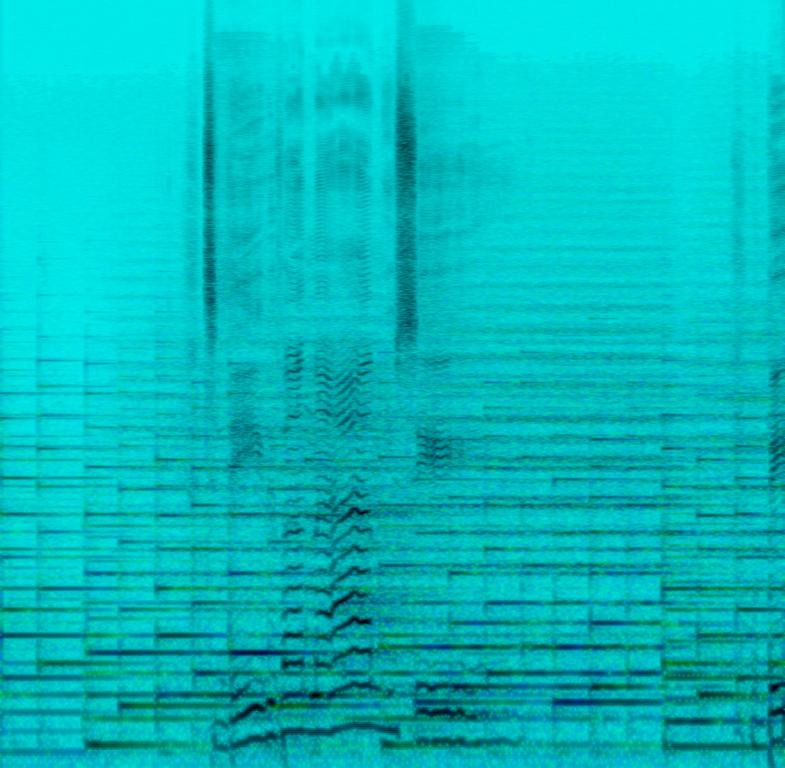
This is a progressive rock music piece. There is a male vocalist singing melodically. The piano is playing the main melody while there is an airy keyboard backing. The atmosphere is gentle and sentimental. This piece could be used in the ending credits of a teenage drama movie.